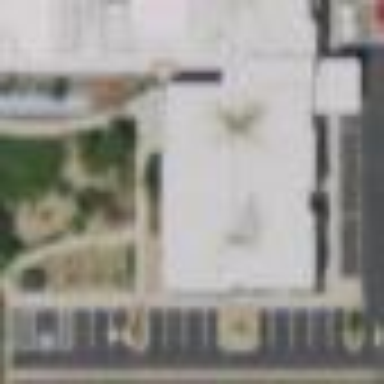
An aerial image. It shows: Parking area.